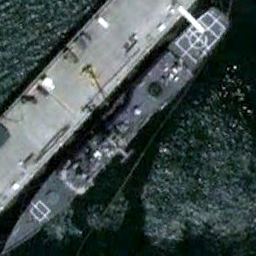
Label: Ticonderoga-class_cruiser